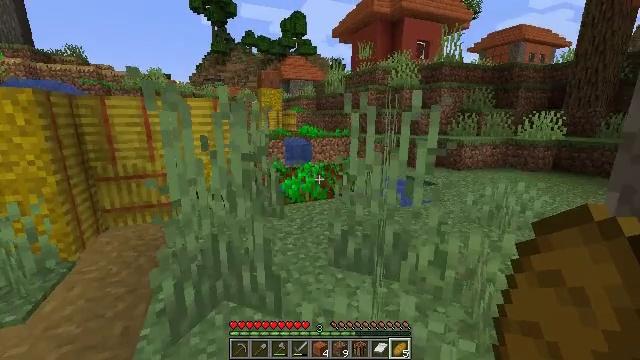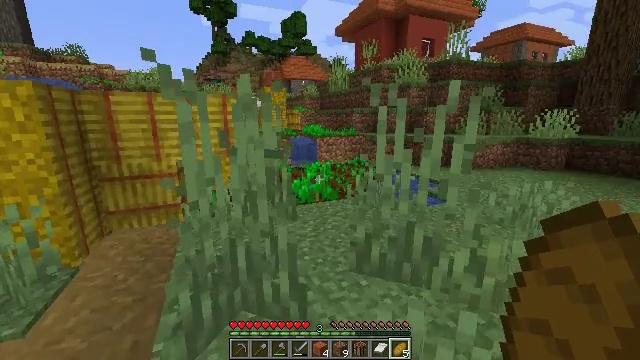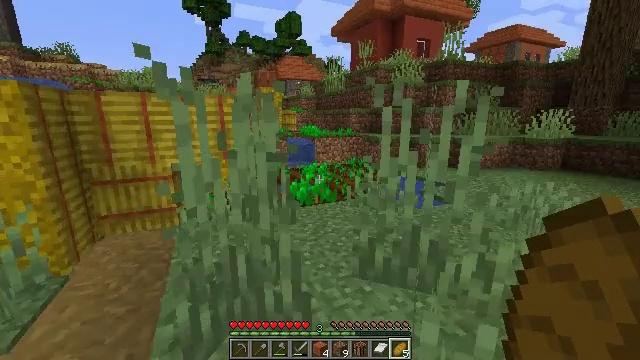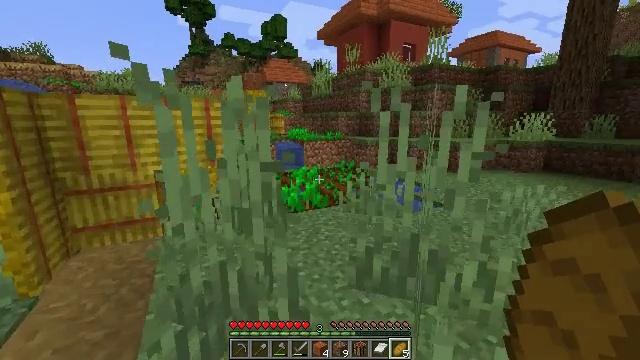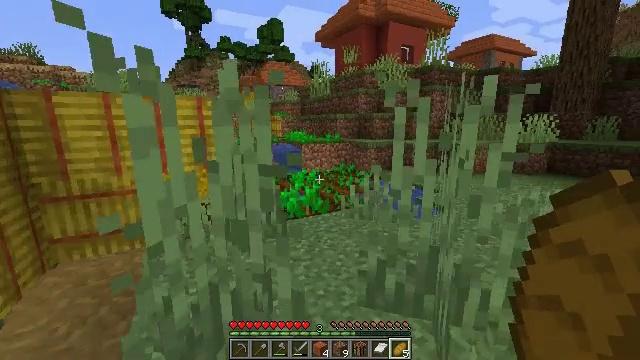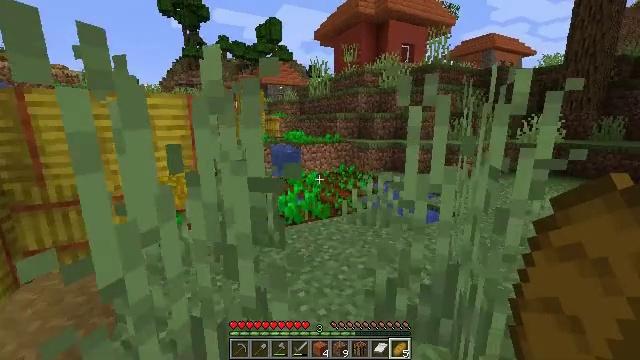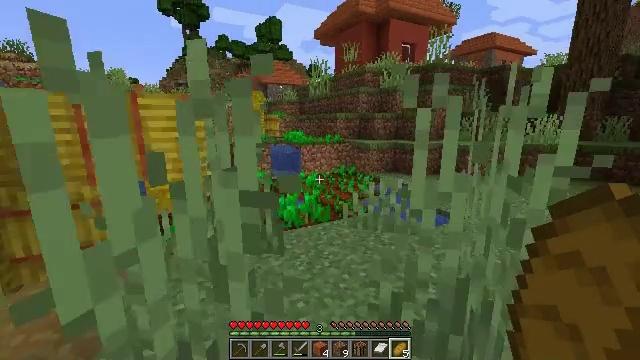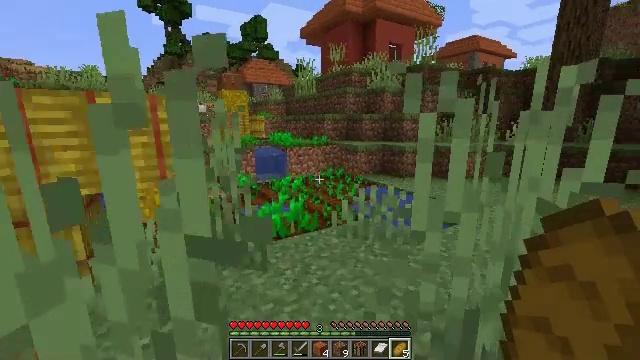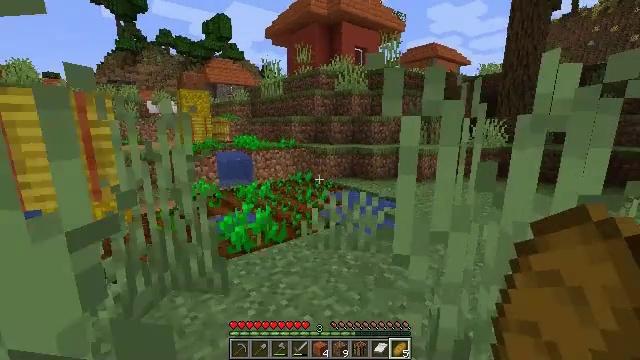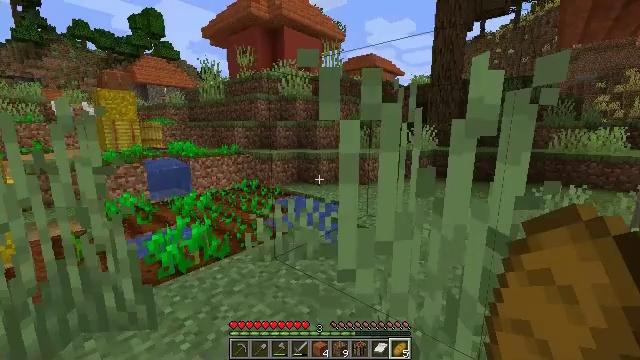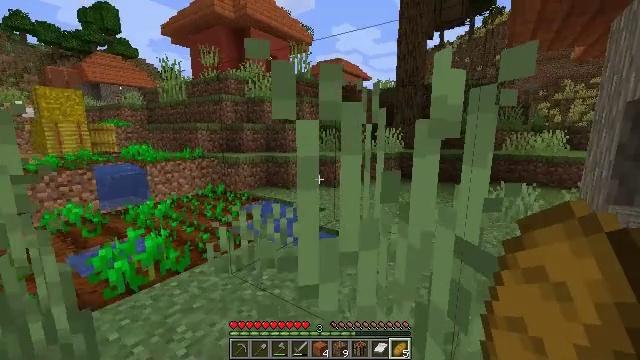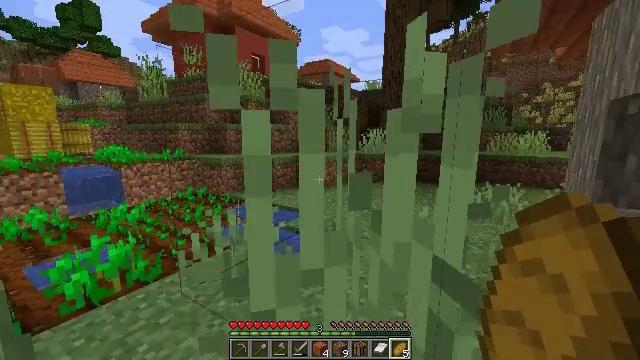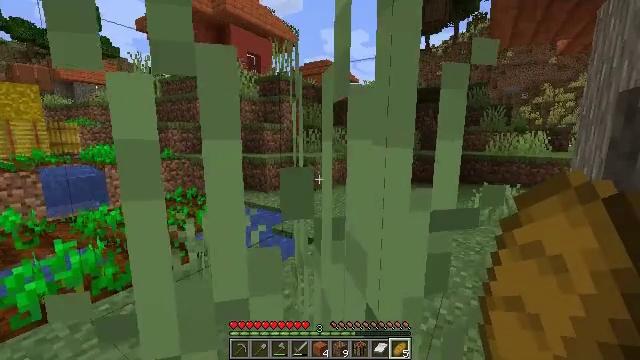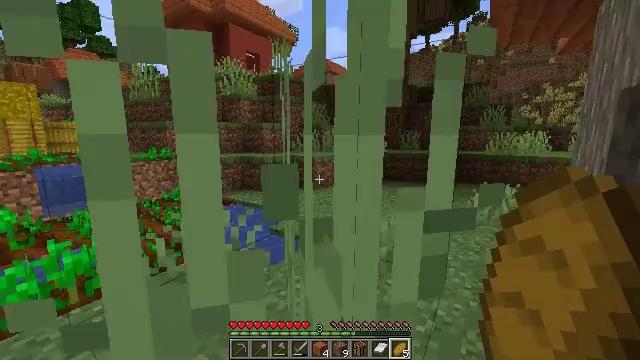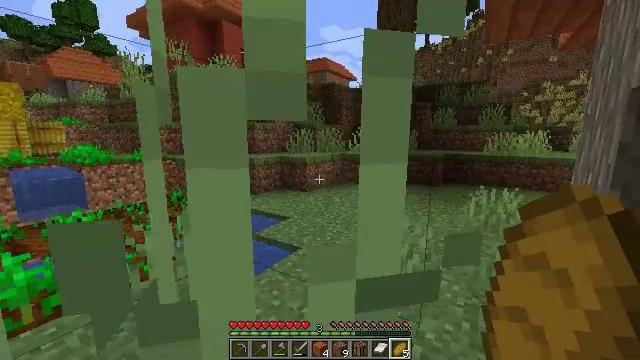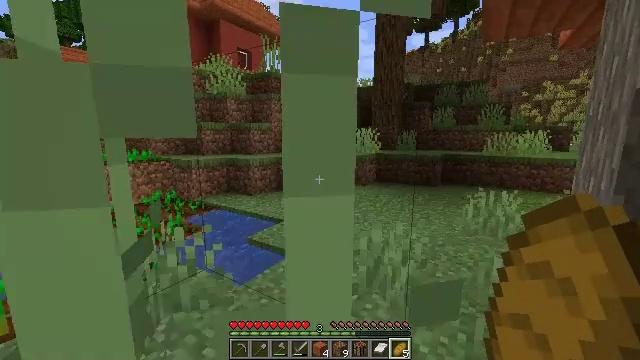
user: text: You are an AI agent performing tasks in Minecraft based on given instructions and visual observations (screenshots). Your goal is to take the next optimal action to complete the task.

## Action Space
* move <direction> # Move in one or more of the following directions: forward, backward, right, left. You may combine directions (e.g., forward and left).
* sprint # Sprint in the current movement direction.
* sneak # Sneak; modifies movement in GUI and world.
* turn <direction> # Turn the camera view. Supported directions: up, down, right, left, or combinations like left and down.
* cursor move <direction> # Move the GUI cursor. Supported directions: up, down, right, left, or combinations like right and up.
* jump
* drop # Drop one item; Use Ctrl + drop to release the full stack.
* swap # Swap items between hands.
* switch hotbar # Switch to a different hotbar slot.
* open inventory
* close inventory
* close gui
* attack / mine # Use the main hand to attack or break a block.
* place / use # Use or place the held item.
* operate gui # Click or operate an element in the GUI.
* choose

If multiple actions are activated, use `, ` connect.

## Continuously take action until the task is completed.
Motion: motion action
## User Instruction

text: Break the cartography table.
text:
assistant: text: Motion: move forward and move left
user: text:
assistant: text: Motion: move forward, turn right
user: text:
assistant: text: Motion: move forward, turn right
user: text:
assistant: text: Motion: move forward
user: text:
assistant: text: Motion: move forward
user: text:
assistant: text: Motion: move forward
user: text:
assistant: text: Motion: move forward, turn right
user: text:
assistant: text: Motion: move forward, turn right
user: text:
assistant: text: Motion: move forward and move right, turn right and up
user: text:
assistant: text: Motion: move forward and move right, turn right
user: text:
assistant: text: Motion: move forward and move right, turn right
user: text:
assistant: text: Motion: move forward and move right
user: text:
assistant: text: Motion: move forward and move right
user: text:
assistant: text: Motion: move forward and move right
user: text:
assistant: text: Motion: move forward and move right
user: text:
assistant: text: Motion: move forward
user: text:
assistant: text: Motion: move forward
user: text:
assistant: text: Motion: move forward, sprint
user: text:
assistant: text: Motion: move forward, sprint
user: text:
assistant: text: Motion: move forward, sprint, turn right
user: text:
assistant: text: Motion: move forward, sprint
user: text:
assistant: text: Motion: move forward, sprint
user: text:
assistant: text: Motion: move forward, sprint
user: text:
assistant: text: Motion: move forward, sprint
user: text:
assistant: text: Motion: move forward, sprint
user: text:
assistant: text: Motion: move forward, sprint
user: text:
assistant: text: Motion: move forward, sprint
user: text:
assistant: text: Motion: move forward, sprint
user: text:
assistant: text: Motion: move forward, sprint
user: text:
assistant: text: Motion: move forward, sprint